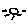
Label: sun